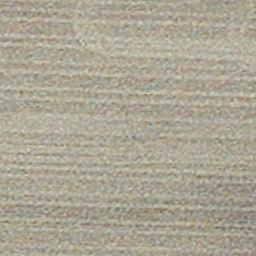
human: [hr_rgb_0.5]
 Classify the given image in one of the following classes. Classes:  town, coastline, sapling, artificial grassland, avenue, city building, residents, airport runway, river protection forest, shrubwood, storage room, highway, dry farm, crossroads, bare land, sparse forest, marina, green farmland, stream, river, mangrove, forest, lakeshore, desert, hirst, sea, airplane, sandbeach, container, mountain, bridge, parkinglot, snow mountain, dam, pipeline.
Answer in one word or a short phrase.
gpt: dry farm